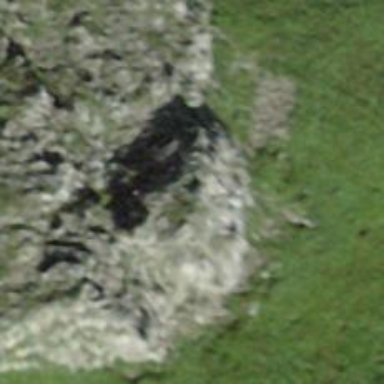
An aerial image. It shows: Cliff in nature.